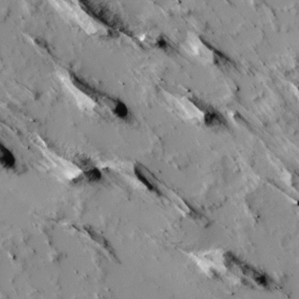
Label: non_frost